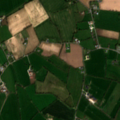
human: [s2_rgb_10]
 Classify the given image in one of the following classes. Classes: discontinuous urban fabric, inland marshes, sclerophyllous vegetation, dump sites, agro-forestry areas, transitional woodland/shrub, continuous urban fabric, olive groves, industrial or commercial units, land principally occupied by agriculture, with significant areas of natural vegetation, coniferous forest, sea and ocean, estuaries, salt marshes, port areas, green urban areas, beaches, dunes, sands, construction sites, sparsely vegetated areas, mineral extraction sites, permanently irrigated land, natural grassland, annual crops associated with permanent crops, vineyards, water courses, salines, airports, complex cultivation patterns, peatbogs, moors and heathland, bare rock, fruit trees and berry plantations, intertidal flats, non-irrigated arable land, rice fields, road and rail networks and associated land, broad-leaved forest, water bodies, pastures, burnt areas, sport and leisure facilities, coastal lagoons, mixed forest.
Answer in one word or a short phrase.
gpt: non-irrigated arable land, pastures